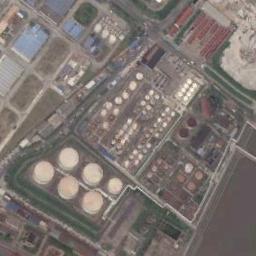
Label: storage tanks